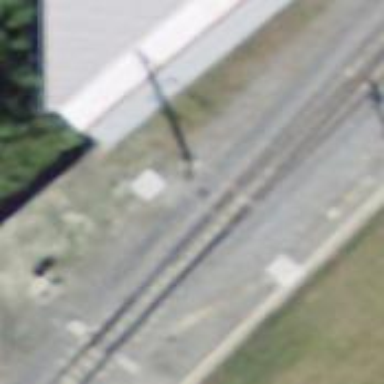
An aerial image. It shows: Railway switch.